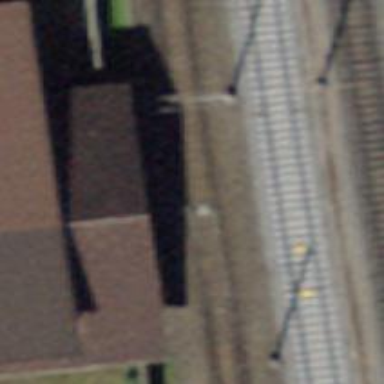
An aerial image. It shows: Single-track electrified railway siding with contact line for service.